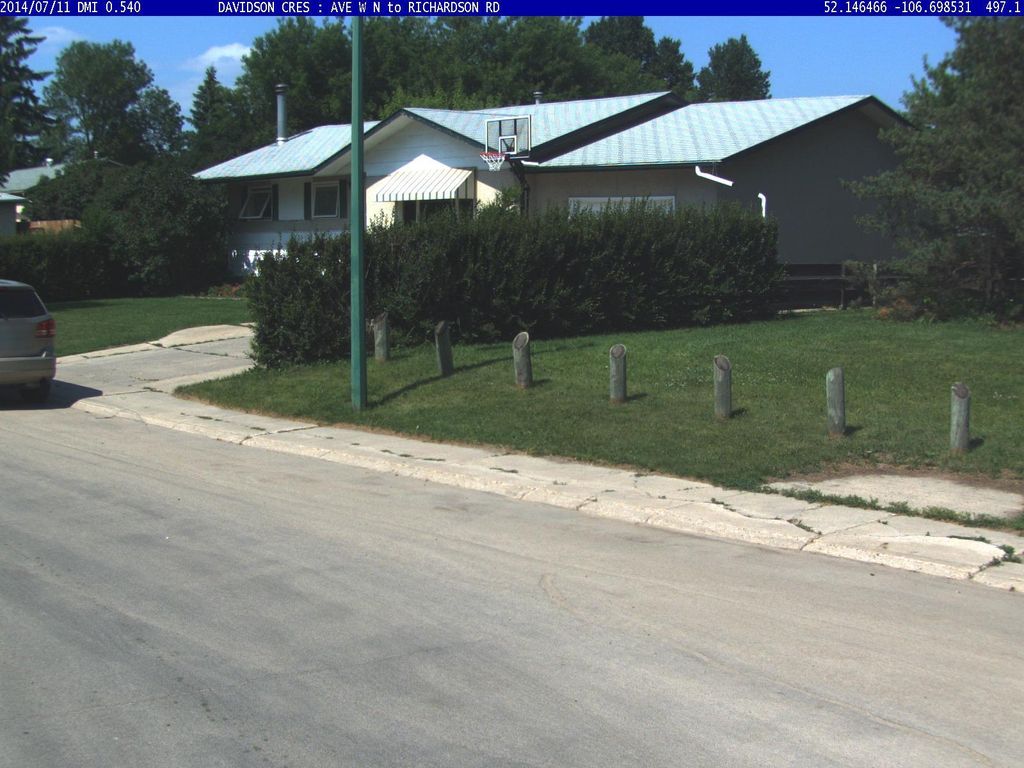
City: saskatoon